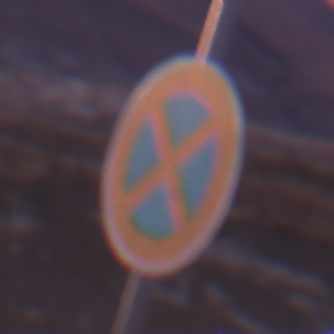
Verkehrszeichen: AbsolutesHalteverbot
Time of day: Dawn
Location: Outdoor (Nature)
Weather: PartlyCloudy
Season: NotSpecified
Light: Natural